Aerial crown-view tile of a tropical tree (Barro Colorado Island, Panama), acquired 20250715:
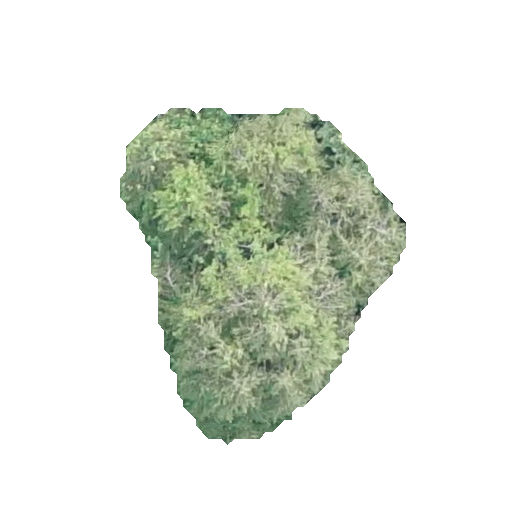
Species: Quararibea stenophylla
GBIF accepted scientific name: Quararibea stenophylla
Crown area: 96.416 m²